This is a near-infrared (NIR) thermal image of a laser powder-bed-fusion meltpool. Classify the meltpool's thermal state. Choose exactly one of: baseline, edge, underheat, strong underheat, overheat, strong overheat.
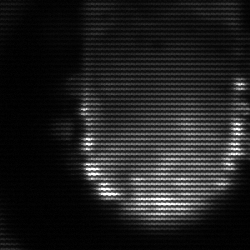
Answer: baseline